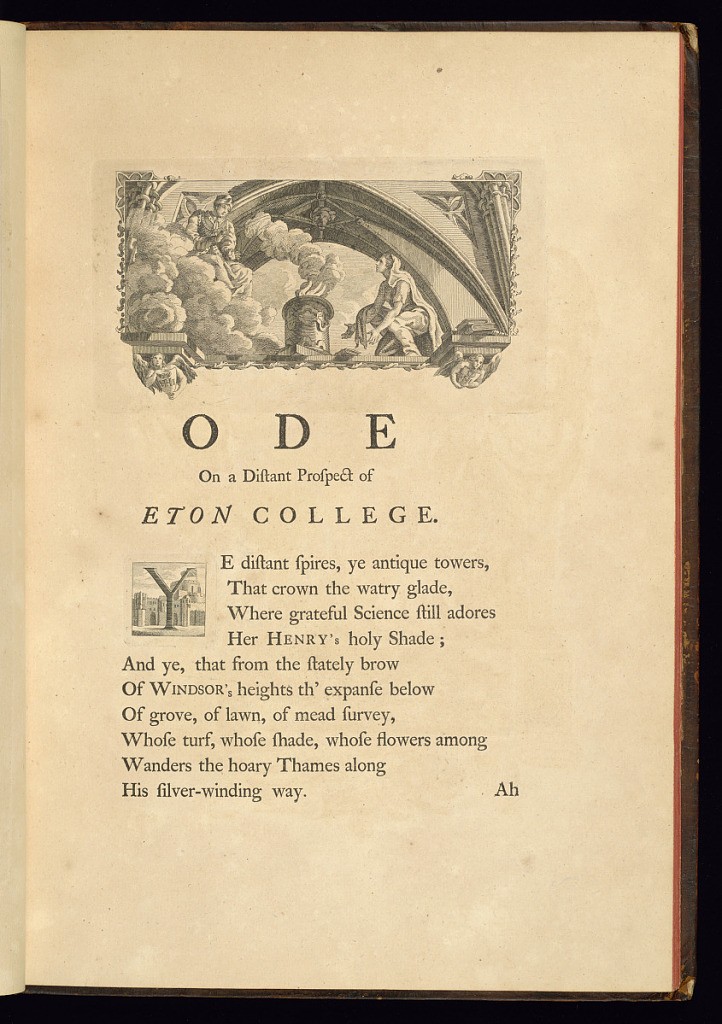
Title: Ode on a Distant Prospect of Eton College
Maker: Thomas Gray, British, 1716 – 1771
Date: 1753
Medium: Letterpress and etching on laid paper
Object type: Bound print
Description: First page of the poem ‘Ode on a Distant Prospect of Eton College'. The text is printed in letterpress with an etched illuminated letter ‘Y' decorated with buildings in the background. An etched headpiece above depicting a kneeling female figure next to a central flaming alter, a male figure to the left sits above within clouds, the scene is below a ribbed gothic arch with angels below each corner and piles of books to the right.